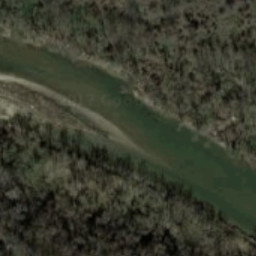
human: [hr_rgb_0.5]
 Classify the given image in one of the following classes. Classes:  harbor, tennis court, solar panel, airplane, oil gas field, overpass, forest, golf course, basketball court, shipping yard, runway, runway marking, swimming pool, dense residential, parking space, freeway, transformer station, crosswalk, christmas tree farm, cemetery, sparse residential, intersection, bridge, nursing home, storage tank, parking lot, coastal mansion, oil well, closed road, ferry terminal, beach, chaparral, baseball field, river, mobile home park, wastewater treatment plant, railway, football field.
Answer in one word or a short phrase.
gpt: river